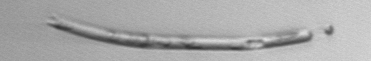
Label: Eucampia_morphytype1